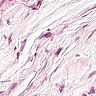
Metastatic tissue present: no